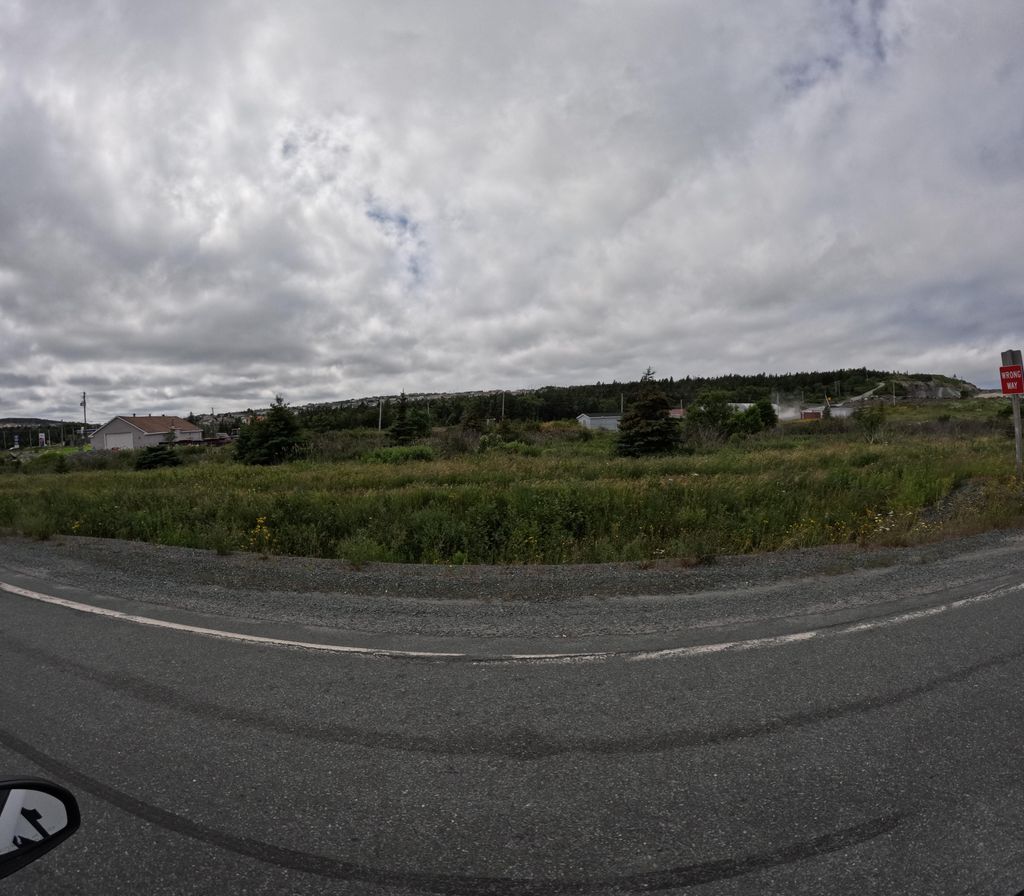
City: st_johns